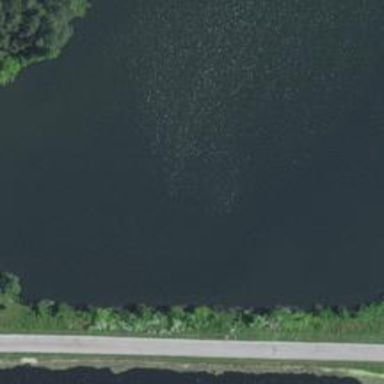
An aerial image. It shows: Reservoir.